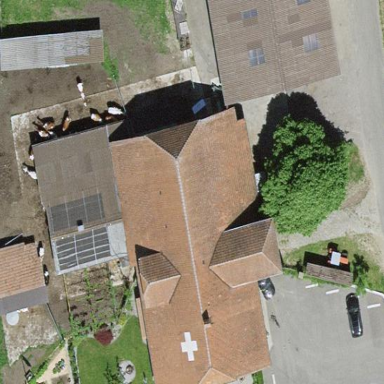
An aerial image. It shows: Farm building.